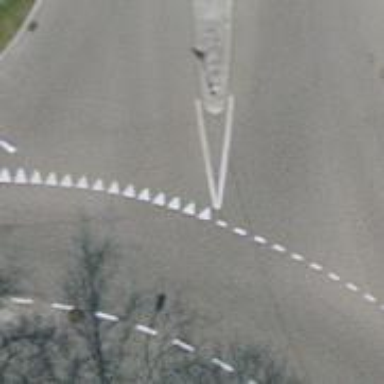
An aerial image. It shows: Road with "give way" sign.